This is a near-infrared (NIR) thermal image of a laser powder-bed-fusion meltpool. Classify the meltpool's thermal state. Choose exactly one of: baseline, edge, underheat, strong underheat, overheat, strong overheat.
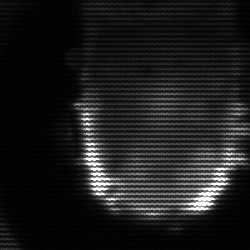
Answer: baseline